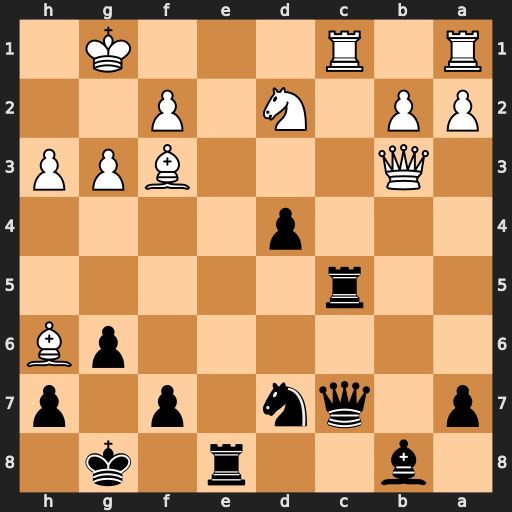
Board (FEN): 1b2r1k1/p1qn1p1p/6pB/2r5/3p4/1Q3BPP/PP1N1P2/R1R3K1
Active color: b
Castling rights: -
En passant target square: -
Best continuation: Rxc1+ Rxc1 Qxc1+